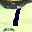
Label: 1